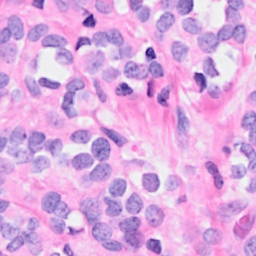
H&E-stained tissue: Breast